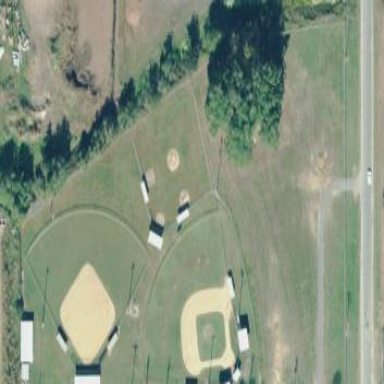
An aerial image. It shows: Baseball pitch for leisure land activities.